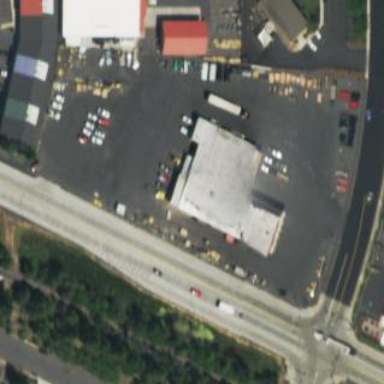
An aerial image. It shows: Hardware shop inside building.